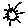
Label: sun